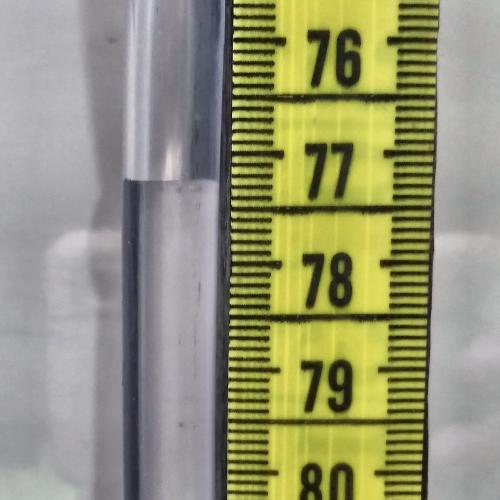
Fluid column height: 77.3 cm